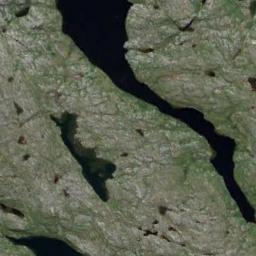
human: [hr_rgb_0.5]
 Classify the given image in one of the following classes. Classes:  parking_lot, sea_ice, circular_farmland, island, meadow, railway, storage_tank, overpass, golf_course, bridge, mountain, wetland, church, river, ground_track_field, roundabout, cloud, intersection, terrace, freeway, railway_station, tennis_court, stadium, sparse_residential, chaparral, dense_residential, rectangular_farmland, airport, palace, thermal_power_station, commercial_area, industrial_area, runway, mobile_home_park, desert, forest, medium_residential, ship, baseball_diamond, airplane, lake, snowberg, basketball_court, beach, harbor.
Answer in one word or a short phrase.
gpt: wetland